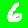
Digit: 6